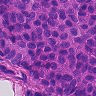
Metastatic tissue present: yes